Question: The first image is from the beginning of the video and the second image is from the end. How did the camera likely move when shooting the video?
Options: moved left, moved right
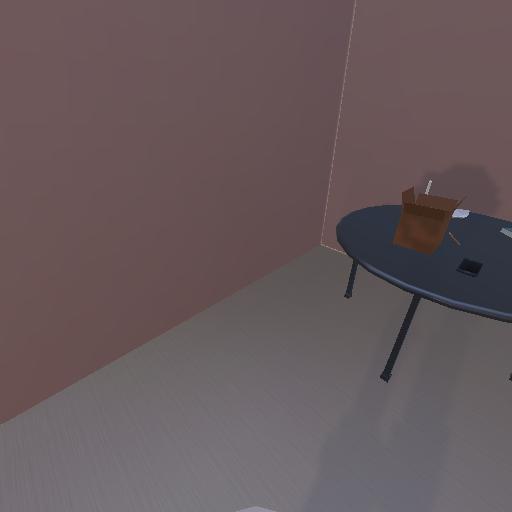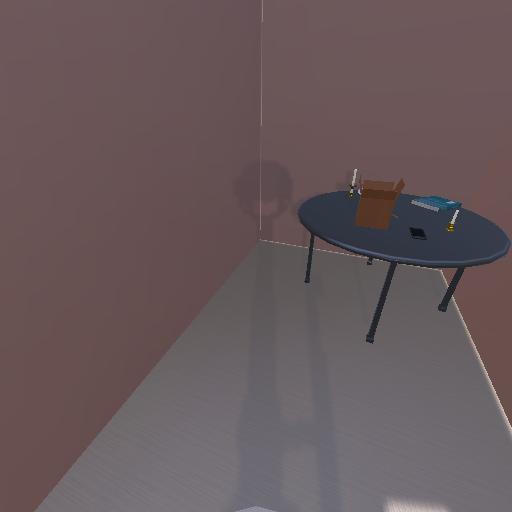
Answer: moved left